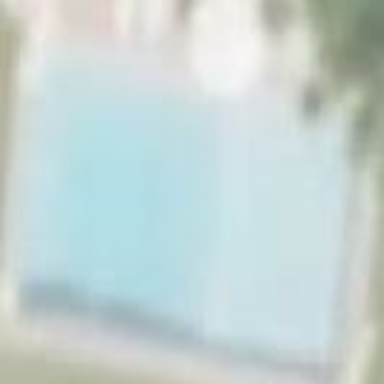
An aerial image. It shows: Swimming pool located in leisure land.